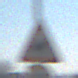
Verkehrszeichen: ReiterLinks
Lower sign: Geschwindigkeit50
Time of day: Midday
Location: Outdoor (Suburban)
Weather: PartlyCloudy
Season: NotSpecified
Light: Natural